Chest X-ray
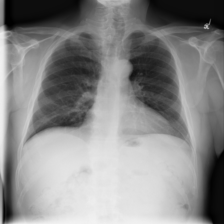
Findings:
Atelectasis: negative
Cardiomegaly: negative
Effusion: negative
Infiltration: negative
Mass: negative
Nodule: negative
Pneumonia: negative
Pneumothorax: negative
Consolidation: negative
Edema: negative
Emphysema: negative
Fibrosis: negative
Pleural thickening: negative
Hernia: negative